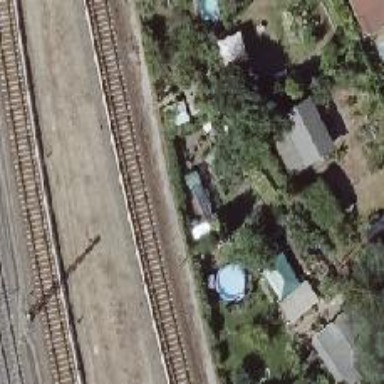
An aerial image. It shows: Solitary milestone along the railway.